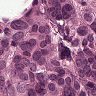
Metastatic tissue present: yes